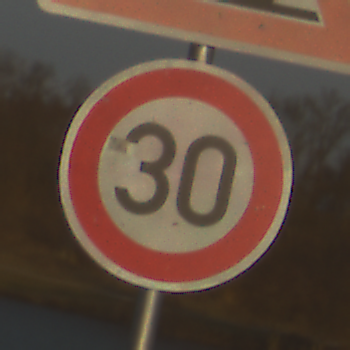
Verkehrszeichen: Geschwindigkeit30
Zusatzzeichen oben: SteinschlagLinks
Umgebung: Outdoor, RoadRail
Tageszeit: SunriseSunset
Wetter: PartlyCloudy
Licht: Natural
Jahreszeit: NotSpecified
Kontrast: HighContrast